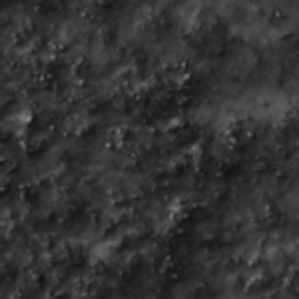
Label: frost